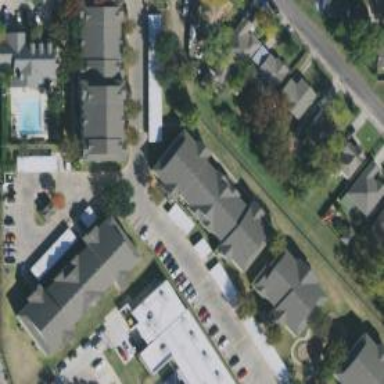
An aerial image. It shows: View of apartment building.